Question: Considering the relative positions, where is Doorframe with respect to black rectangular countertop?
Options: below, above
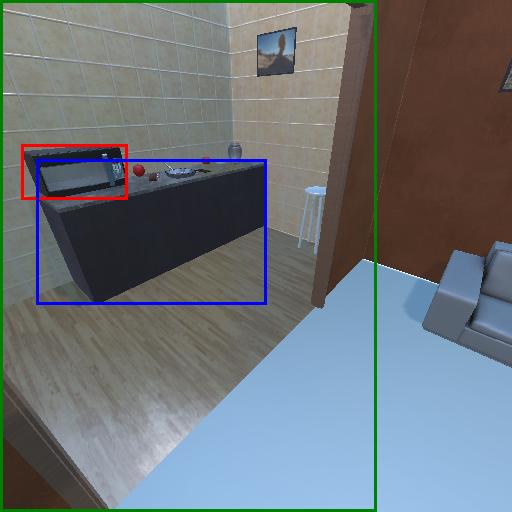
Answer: below